Question: I would like to get an effect similar to this:

I wonder how to put the tab with the buttons at the top of the UIPickerView. What would be the best solution? I also would like to hide the picker, so the bar would also need to be hidden. I have some ideas, but I have a feeling that they are not the best ones.
Could you share with me your opinion? It would be much appreciated!
Thanks!
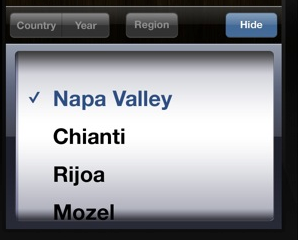
Answer: You need to create a superview to hold both the pickerview and the toolbar. You can then hide or show the pickview or toolbar within the superview or hide everything by hiding the superview.